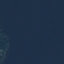
Label: SeaLake